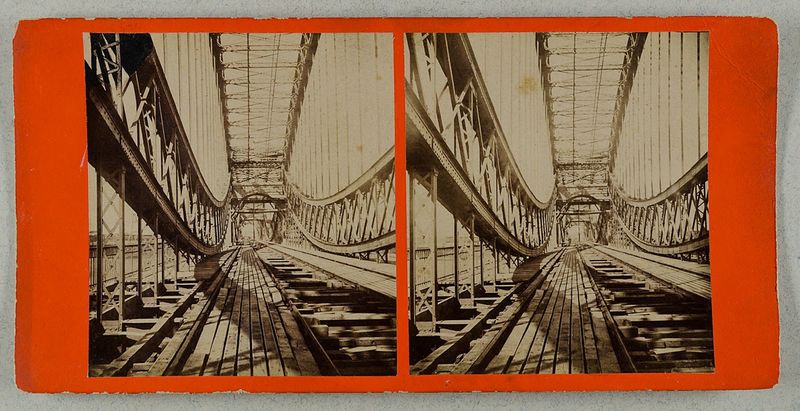
Titel: Elbbrücken bei Hamburg
Künstler: Johann Jacob Köpcke
Standort: Hamburg
Institution: Museum für Kunst und Gewerbe Hamburg
Schlagwörter: architektur, bild, fotografie, photographie, architekturfotografie, albumin, stereofotografie, stereophotographie, architekturphotographie, bildwerke, angewandte und bildende kunst, hessische systematik, schwarzweißpositivverfahren, silbersalzverfahren, schwarzweißfotografie, albuminpapier, brücke, stereoskopische, stereoskopisches